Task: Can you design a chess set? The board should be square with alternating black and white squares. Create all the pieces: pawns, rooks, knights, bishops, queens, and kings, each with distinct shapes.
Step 691:
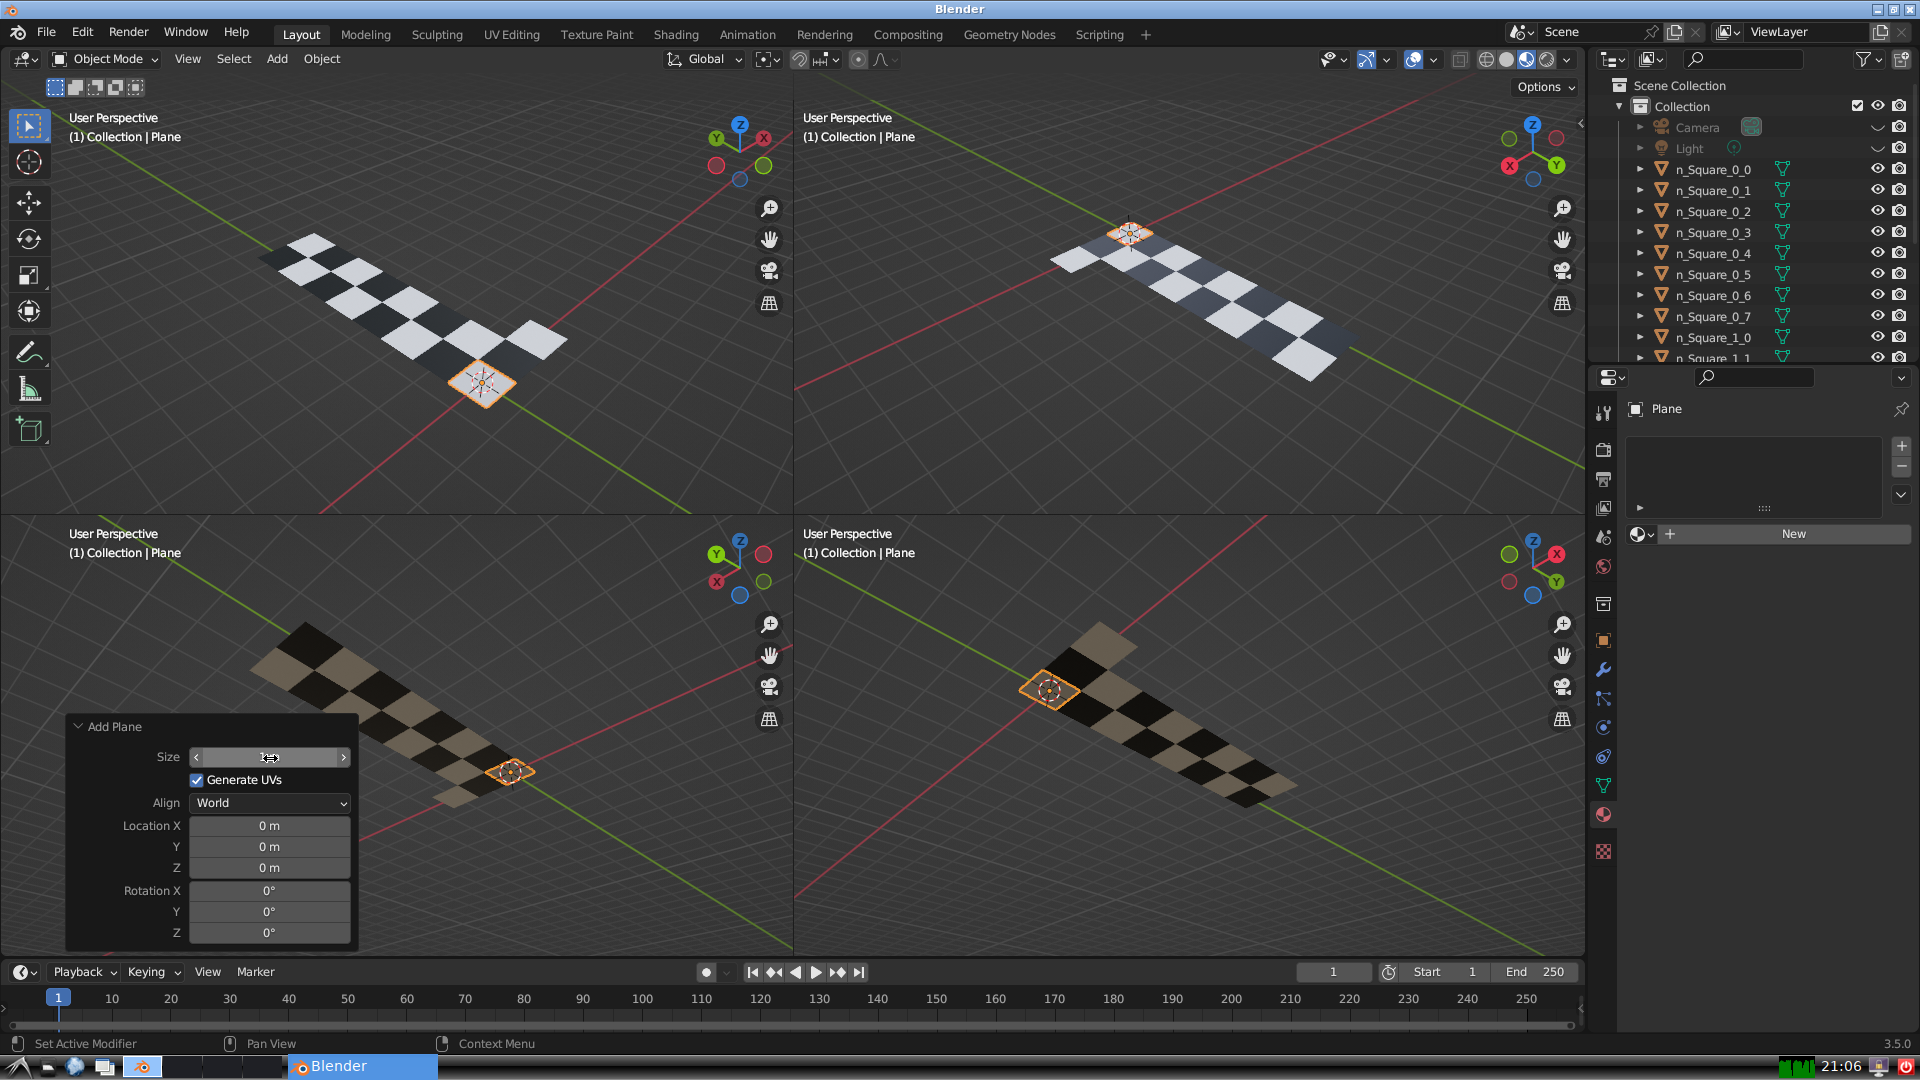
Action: {"mouse_move": [960, 540]}